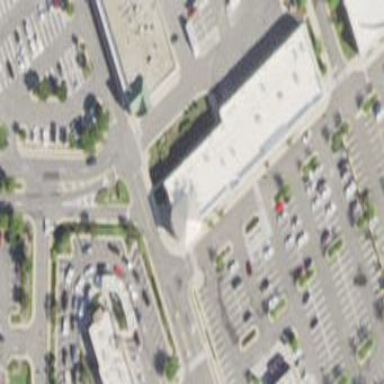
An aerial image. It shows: Retail building.